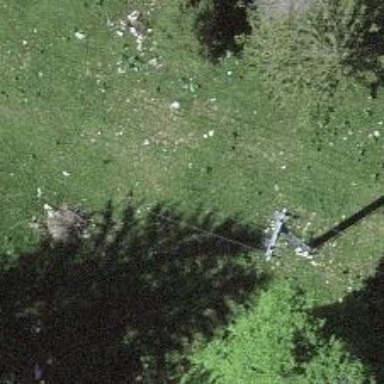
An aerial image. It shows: Pylon used for aerialway.